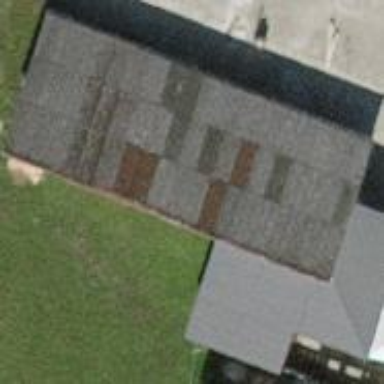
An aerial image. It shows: Stable.